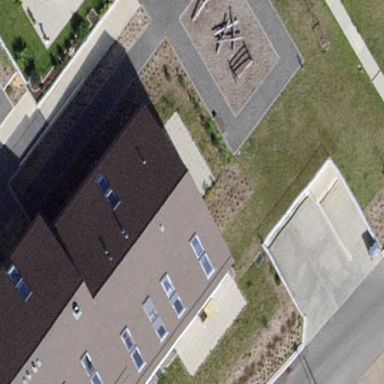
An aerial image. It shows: Building.